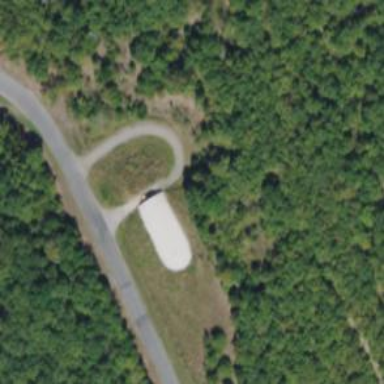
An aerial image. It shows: Military bunker for protection and defense.